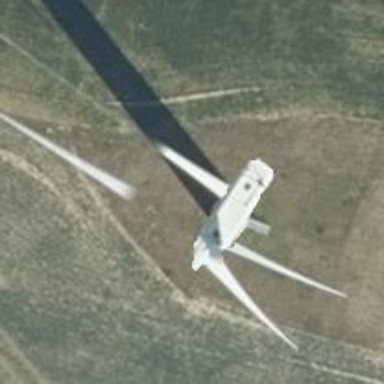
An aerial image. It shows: Wind turbine generator made by Vestas. The generator utilizes wind as its power source and belongs to the horizontal axis type.